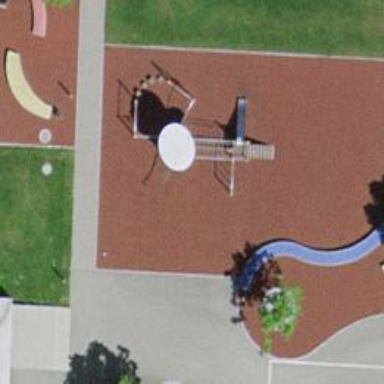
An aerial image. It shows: Playground area for leisure activities on the land.